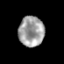
Tissue: prostate
Cell type: T cells
Senescence score: 0.351
Nuclear area (px): 759
Mean DAPI intensity: 158.383